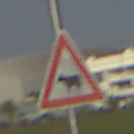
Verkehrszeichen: ViehtriebRechts
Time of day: MorningAfternoon
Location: Outdoor (Suburban)
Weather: PartlyCloudy
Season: NotSpecified
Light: Natural